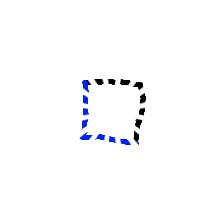
Shape: square